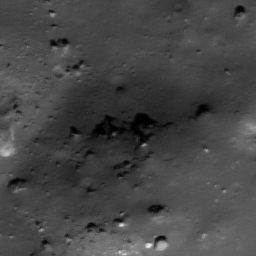
Pit: Tycho 17b
Host crater: Tycho
Host type: impact_melt
Lunar coordinates: latitude -43.079, longitude 348.243